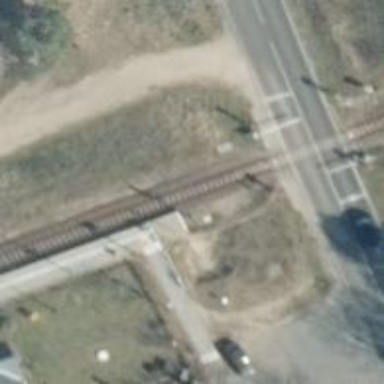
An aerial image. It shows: Close-up of railway platform edge.